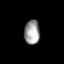
Tissue: lung
Cell type: Myeloid cells
Senescence score: 0.5619
Nuclear area (px): 367
Mean DAPI intensity: 157.237